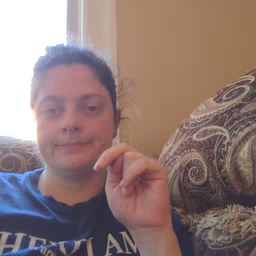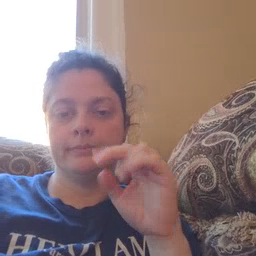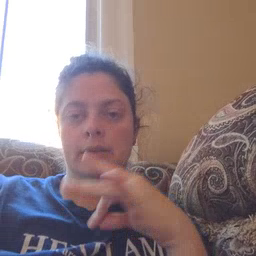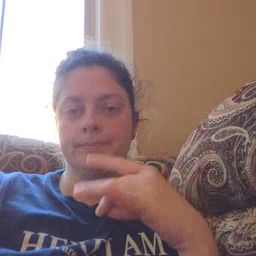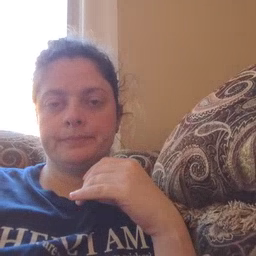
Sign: like